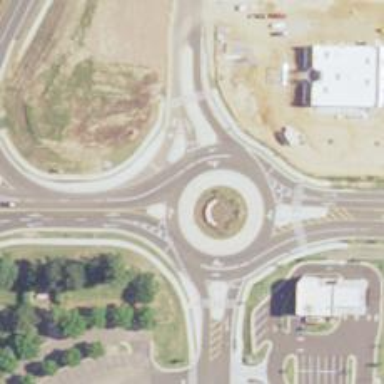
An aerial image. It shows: Tertiary road made of asphalt leading to roundabout junction.